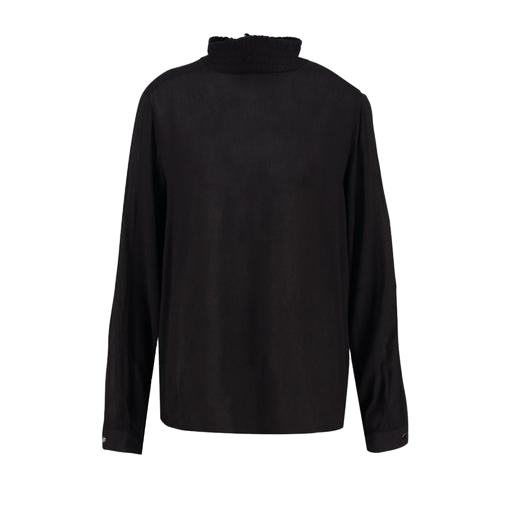
vero moda black high neck blouse, black roll-neck blouse, high-neck top, white background